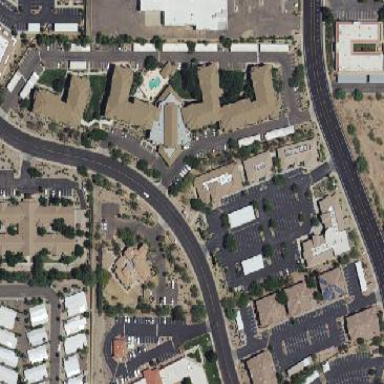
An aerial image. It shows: Residential area with apartments.